Field crop: maize
Growth stage: 2
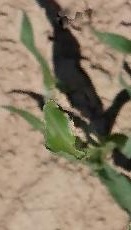
Species: maize